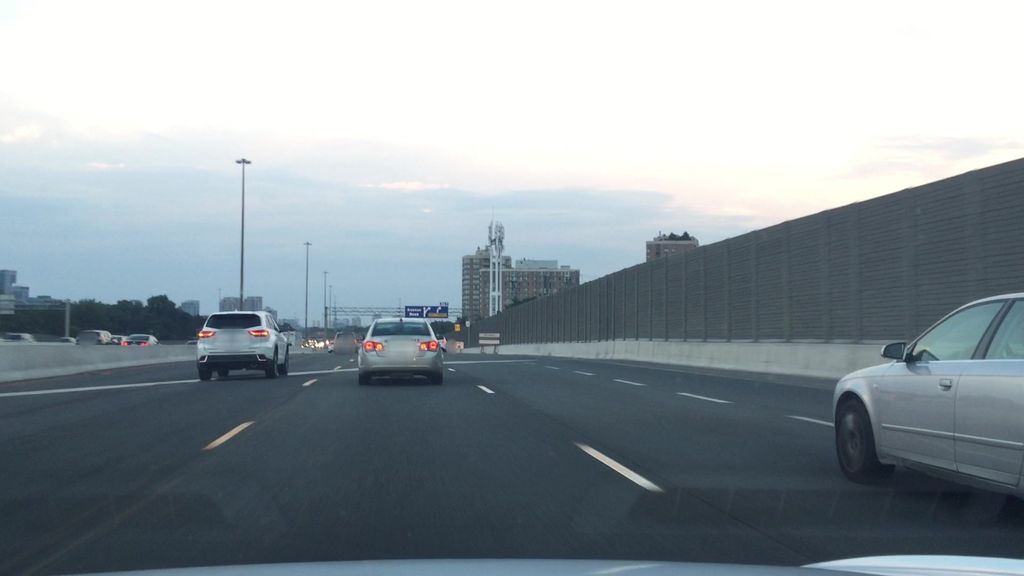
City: toronto